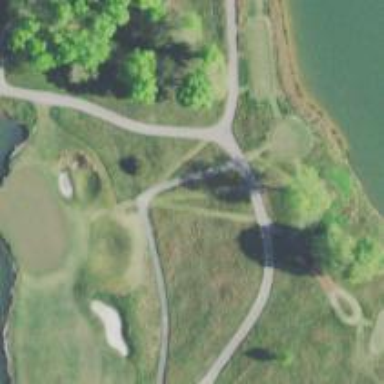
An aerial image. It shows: Service road used as golf cart path.